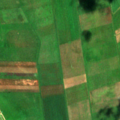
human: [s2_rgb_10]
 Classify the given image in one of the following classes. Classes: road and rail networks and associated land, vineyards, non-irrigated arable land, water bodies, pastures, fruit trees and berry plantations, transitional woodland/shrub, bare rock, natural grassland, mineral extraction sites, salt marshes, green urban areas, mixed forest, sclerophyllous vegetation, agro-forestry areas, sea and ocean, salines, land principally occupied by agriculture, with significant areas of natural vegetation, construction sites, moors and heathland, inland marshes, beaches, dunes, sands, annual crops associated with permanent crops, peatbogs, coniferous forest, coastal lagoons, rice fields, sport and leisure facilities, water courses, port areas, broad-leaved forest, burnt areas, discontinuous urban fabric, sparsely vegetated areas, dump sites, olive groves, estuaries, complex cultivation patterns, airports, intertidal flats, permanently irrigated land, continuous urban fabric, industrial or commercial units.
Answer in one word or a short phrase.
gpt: discontinuous urban fabric, non-irrigated arable land, pastures, complex cultivation patterns